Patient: sex M, age 74
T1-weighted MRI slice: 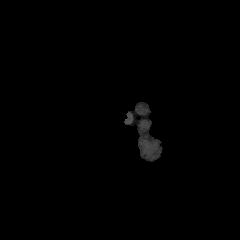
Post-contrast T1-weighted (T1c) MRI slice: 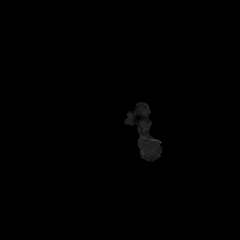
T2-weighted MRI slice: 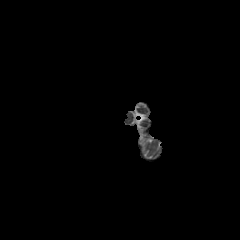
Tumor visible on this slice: no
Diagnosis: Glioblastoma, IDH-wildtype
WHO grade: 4